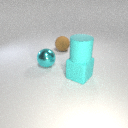
large cyan metal sphere to the left of large cyan rubber cube